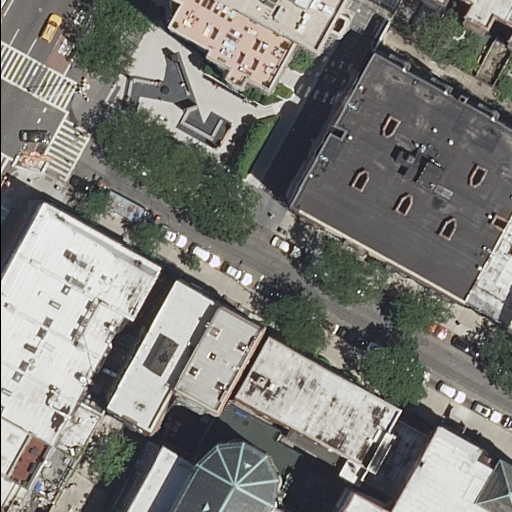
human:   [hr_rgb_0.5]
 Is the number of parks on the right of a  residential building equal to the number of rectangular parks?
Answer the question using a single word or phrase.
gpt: yes

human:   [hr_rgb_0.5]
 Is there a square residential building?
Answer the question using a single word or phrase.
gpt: no

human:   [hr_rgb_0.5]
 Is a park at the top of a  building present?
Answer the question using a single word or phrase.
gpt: yes

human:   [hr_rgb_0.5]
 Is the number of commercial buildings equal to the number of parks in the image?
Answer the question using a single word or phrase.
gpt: no

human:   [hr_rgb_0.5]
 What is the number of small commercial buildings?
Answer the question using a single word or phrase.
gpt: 0

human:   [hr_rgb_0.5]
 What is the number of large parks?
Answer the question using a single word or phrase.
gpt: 1

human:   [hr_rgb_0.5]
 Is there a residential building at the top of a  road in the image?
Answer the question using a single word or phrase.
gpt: yes

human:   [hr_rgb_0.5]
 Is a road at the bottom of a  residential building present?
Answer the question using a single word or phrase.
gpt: yes

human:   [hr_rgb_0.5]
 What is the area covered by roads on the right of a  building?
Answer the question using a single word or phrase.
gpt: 0m2

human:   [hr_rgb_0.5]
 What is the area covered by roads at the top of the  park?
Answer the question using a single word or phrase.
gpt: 0m2

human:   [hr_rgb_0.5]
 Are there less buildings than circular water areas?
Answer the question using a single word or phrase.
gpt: no

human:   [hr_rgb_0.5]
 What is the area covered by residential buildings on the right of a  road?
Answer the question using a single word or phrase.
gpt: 3565m2

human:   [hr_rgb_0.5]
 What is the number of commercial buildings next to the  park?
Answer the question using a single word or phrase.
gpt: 0

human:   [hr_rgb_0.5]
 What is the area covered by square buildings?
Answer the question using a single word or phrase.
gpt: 0m2

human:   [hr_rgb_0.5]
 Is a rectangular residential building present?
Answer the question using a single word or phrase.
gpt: yes

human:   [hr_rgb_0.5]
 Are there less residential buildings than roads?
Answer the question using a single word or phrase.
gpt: no

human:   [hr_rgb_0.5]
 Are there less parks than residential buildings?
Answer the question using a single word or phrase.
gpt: yes

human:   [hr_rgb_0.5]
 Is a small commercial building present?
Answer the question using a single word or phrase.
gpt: no

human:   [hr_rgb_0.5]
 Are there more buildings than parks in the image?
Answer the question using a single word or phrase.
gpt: yes

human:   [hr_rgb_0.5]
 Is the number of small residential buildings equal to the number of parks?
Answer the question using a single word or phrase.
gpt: no

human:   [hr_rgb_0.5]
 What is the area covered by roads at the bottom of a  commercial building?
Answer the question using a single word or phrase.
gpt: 0m2

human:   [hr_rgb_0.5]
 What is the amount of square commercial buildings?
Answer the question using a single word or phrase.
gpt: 0

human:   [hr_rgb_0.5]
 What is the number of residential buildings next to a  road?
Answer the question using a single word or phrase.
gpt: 18

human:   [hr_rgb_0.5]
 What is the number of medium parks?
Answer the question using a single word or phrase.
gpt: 0

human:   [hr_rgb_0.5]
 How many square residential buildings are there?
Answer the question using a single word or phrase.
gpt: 0

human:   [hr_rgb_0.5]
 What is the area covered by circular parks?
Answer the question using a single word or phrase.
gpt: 0m2

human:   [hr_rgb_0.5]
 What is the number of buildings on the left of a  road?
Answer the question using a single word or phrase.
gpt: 7

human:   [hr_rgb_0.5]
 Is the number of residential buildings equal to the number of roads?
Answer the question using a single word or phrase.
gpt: no

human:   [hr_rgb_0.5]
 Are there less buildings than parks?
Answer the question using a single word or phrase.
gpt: no

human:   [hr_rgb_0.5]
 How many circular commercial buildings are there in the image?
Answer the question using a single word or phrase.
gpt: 0

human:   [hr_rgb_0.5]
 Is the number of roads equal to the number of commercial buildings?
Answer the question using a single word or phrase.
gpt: no

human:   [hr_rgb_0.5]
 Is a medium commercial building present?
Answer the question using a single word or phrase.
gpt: no

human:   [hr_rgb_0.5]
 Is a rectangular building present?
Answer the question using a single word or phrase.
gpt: yes

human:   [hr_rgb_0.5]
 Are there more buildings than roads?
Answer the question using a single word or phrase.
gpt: yes

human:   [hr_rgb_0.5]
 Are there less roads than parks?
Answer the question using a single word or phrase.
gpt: no

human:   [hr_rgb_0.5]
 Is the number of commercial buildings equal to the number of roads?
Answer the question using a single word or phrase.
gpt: no